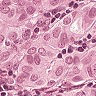
Metastatic tissue present: yes